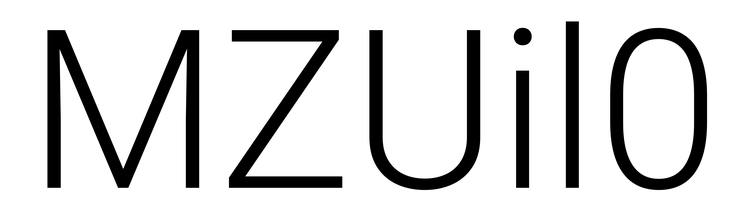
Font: Roboto_Light